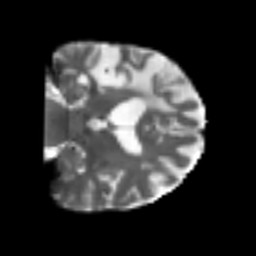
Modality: T2w
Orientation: coronal
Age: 52
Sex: male
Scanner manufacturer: siemens
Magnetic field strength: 3 T
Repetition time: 4.999 s
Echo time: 0.07946 s